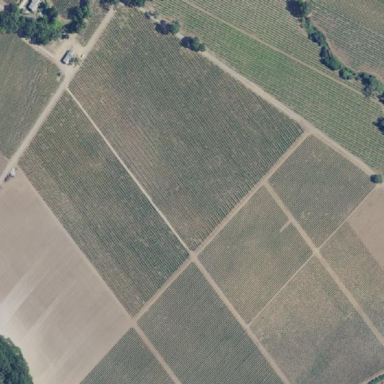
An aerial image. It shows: Vineyard where grapes are grown.